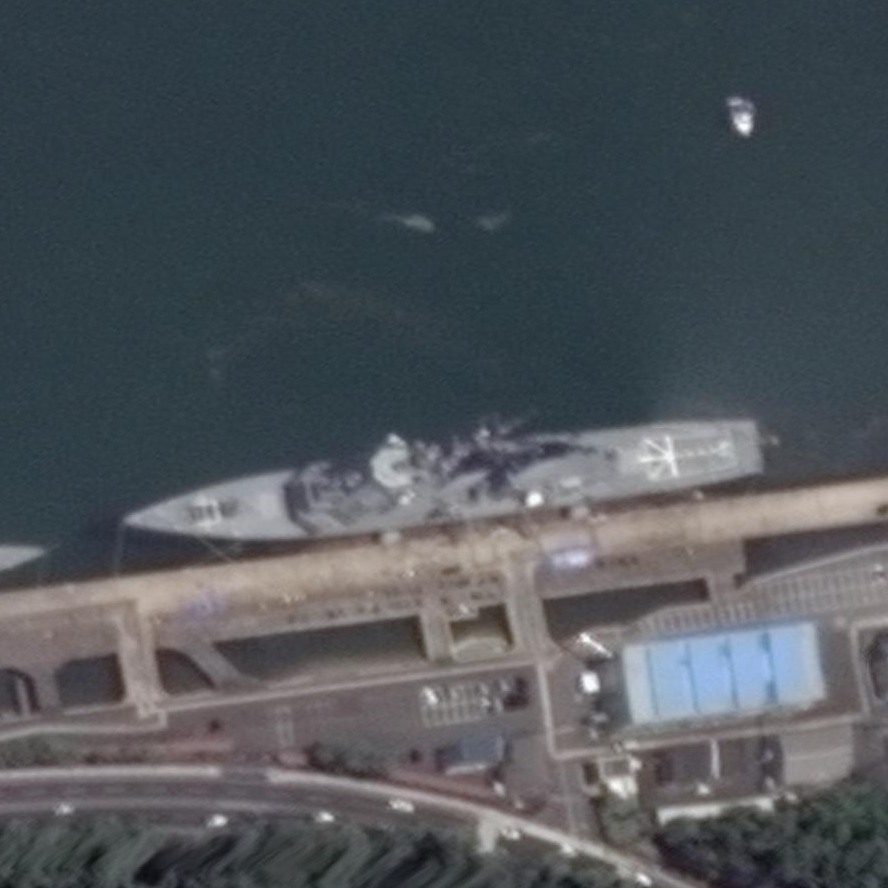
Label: destroyer